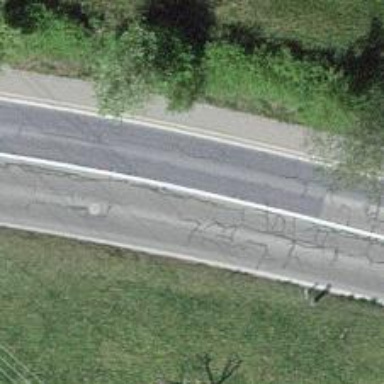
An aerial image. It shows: Secondary road.